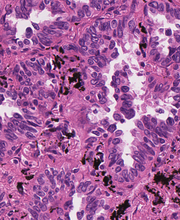
Tumor epithelial tissue: yes
Tumor-associated stroma tissue: yes
Normal tissue: no